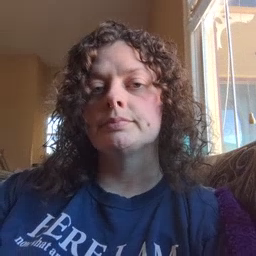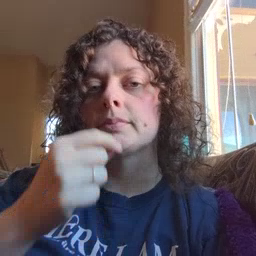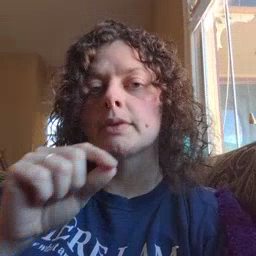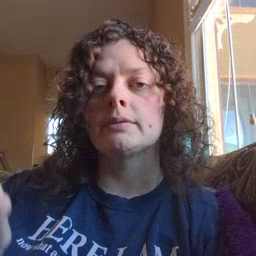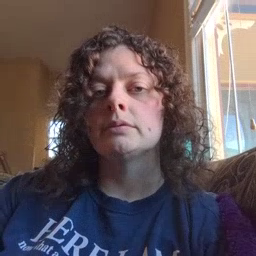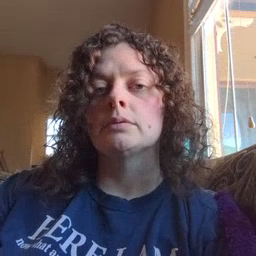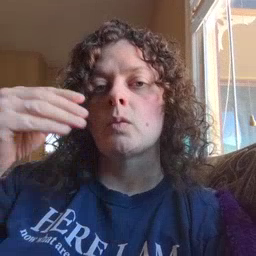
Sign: pen